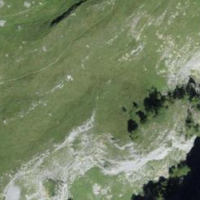
EUNIS habitat code: 23
Species observed at this site:
Oenanthe oenanthe